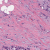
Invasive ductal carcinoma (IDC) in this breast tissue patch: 1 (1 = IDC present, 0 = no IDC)